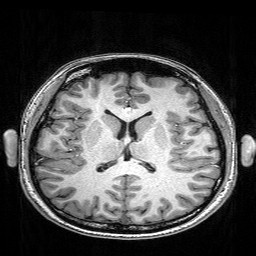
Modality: T1w
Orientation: coronal